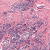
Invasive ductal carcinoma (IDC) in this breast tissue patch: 0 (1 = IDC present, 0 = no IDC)